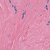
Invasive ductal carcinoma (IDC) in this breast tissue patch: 1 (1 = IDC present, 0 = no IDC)